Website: apple
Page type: customer-info-address
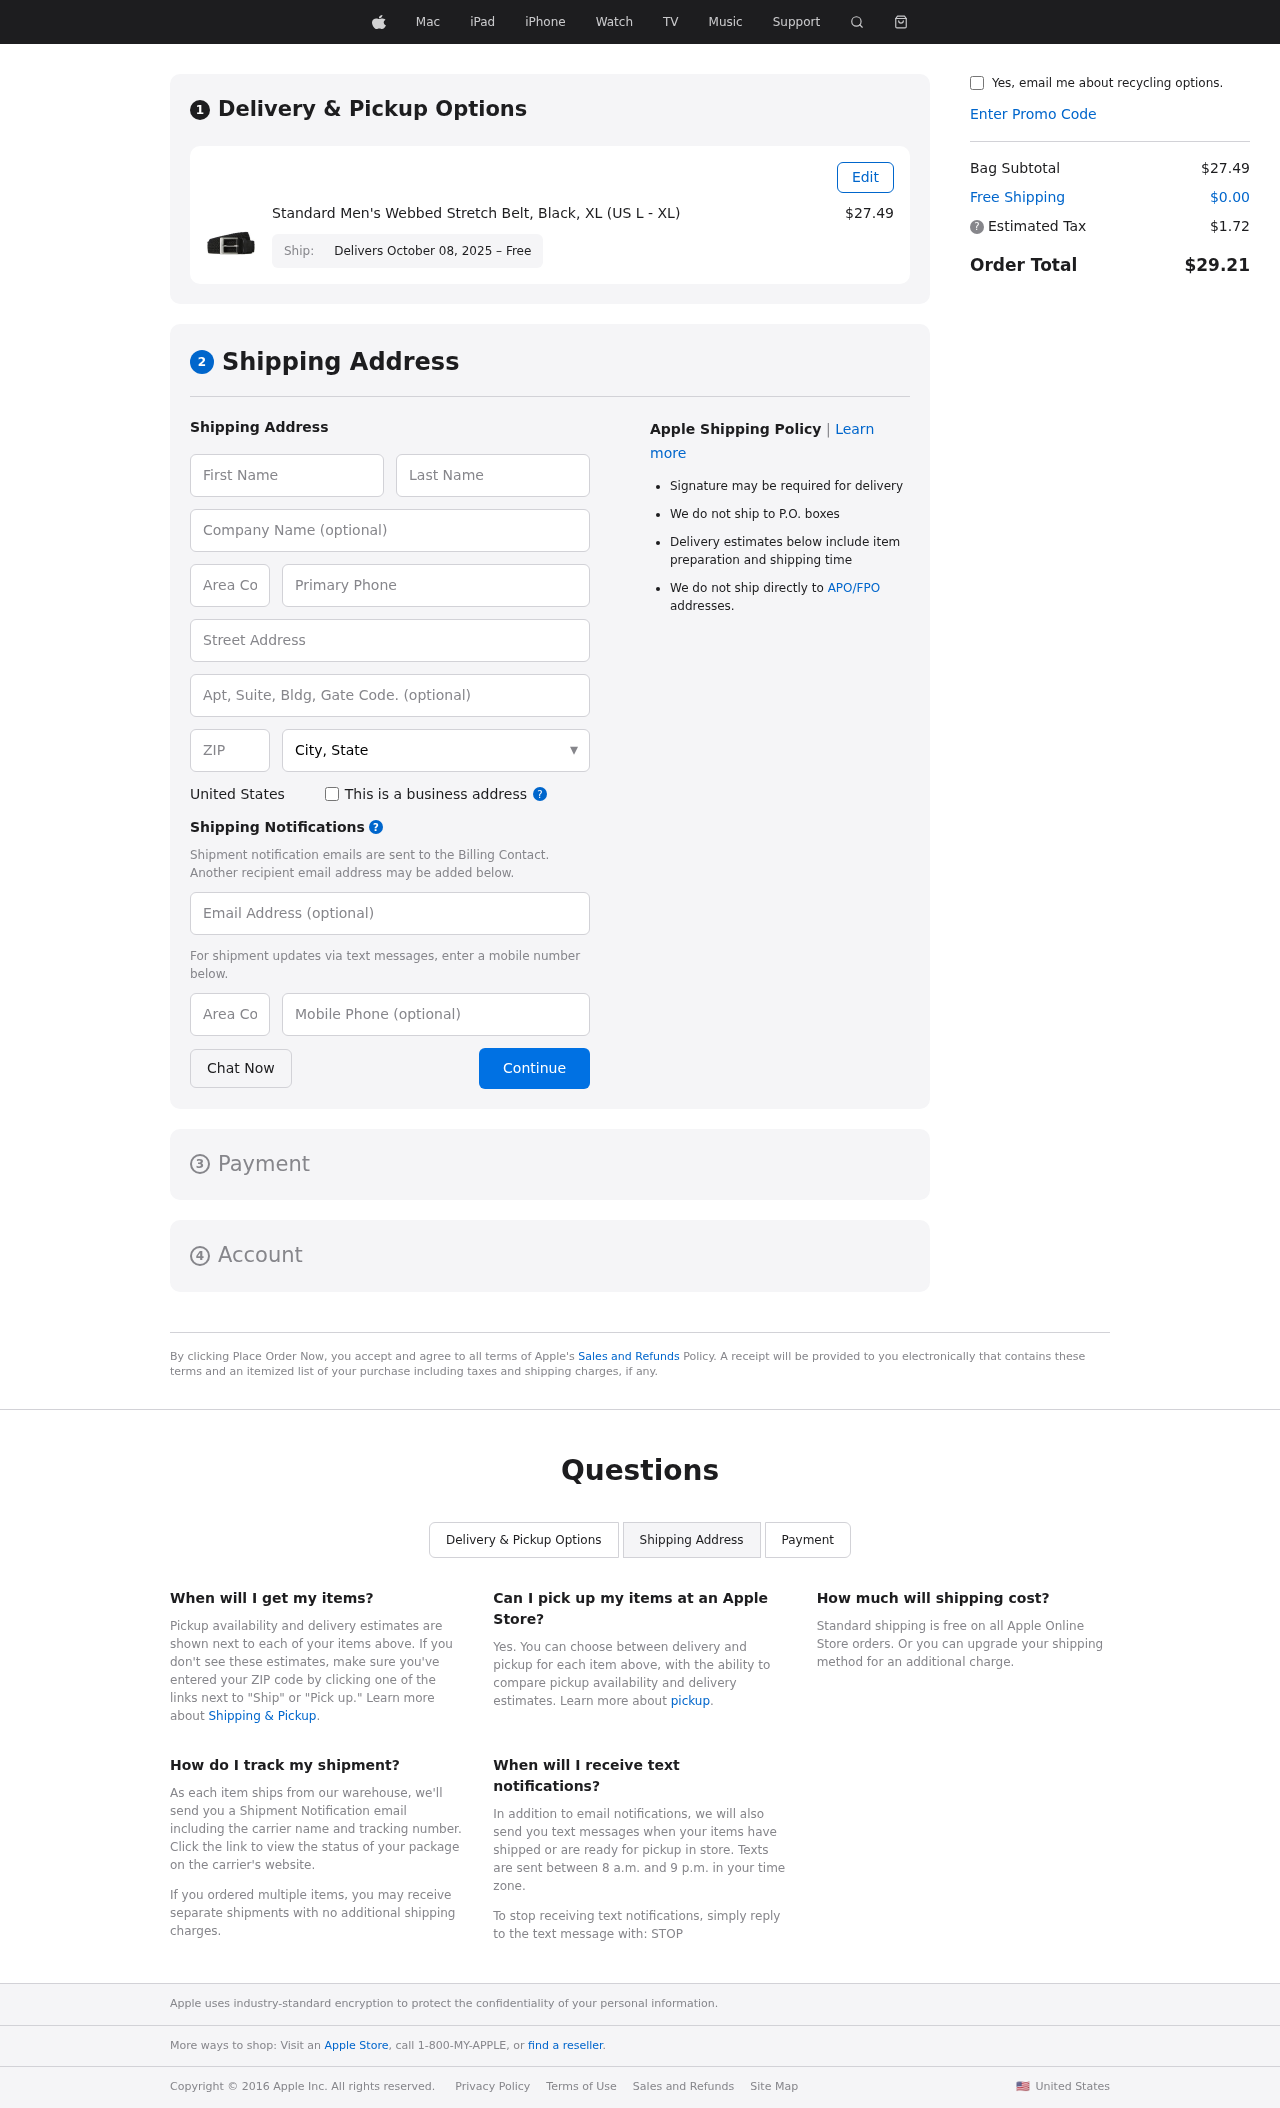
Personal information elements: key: PII_CITY_STATE
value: East Monica, GU
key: PII_COMPANY
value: Miller-Tate
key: PII_COUNTRY
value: United States
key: PII_EMAIL
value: briana_todd@gmail.com
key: PII_FIRSTNAME
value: Briana
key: PII_LASTNAME
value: Todd
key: PII_PHONE
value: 3366231243
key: PII_PHONE_AREA
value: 336
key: PII_POSTCODE
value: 35480
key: PII_STREET
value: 756 Stacey Burg Apt. 811
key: PII_STREET2
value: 1302 David Turnpike Suite 899
Product elements: key: PRODUCT1_NAME
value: Standard Men's Webbed Stretch Belt, Black, XL (US L - XL)
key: PRODUCT1_PRICE
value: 27.49
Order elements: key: ORDER_DELIVERY_DATE
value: Delivers October 08, 2025 – Free
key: ORDER_SUBTOTAL
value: $27.49
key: ORDER_SHIPPING_COST
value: $0.00
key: ORDER_TAX
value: $1.72
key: ORDER_TOTAL
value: $29.21